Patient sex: M
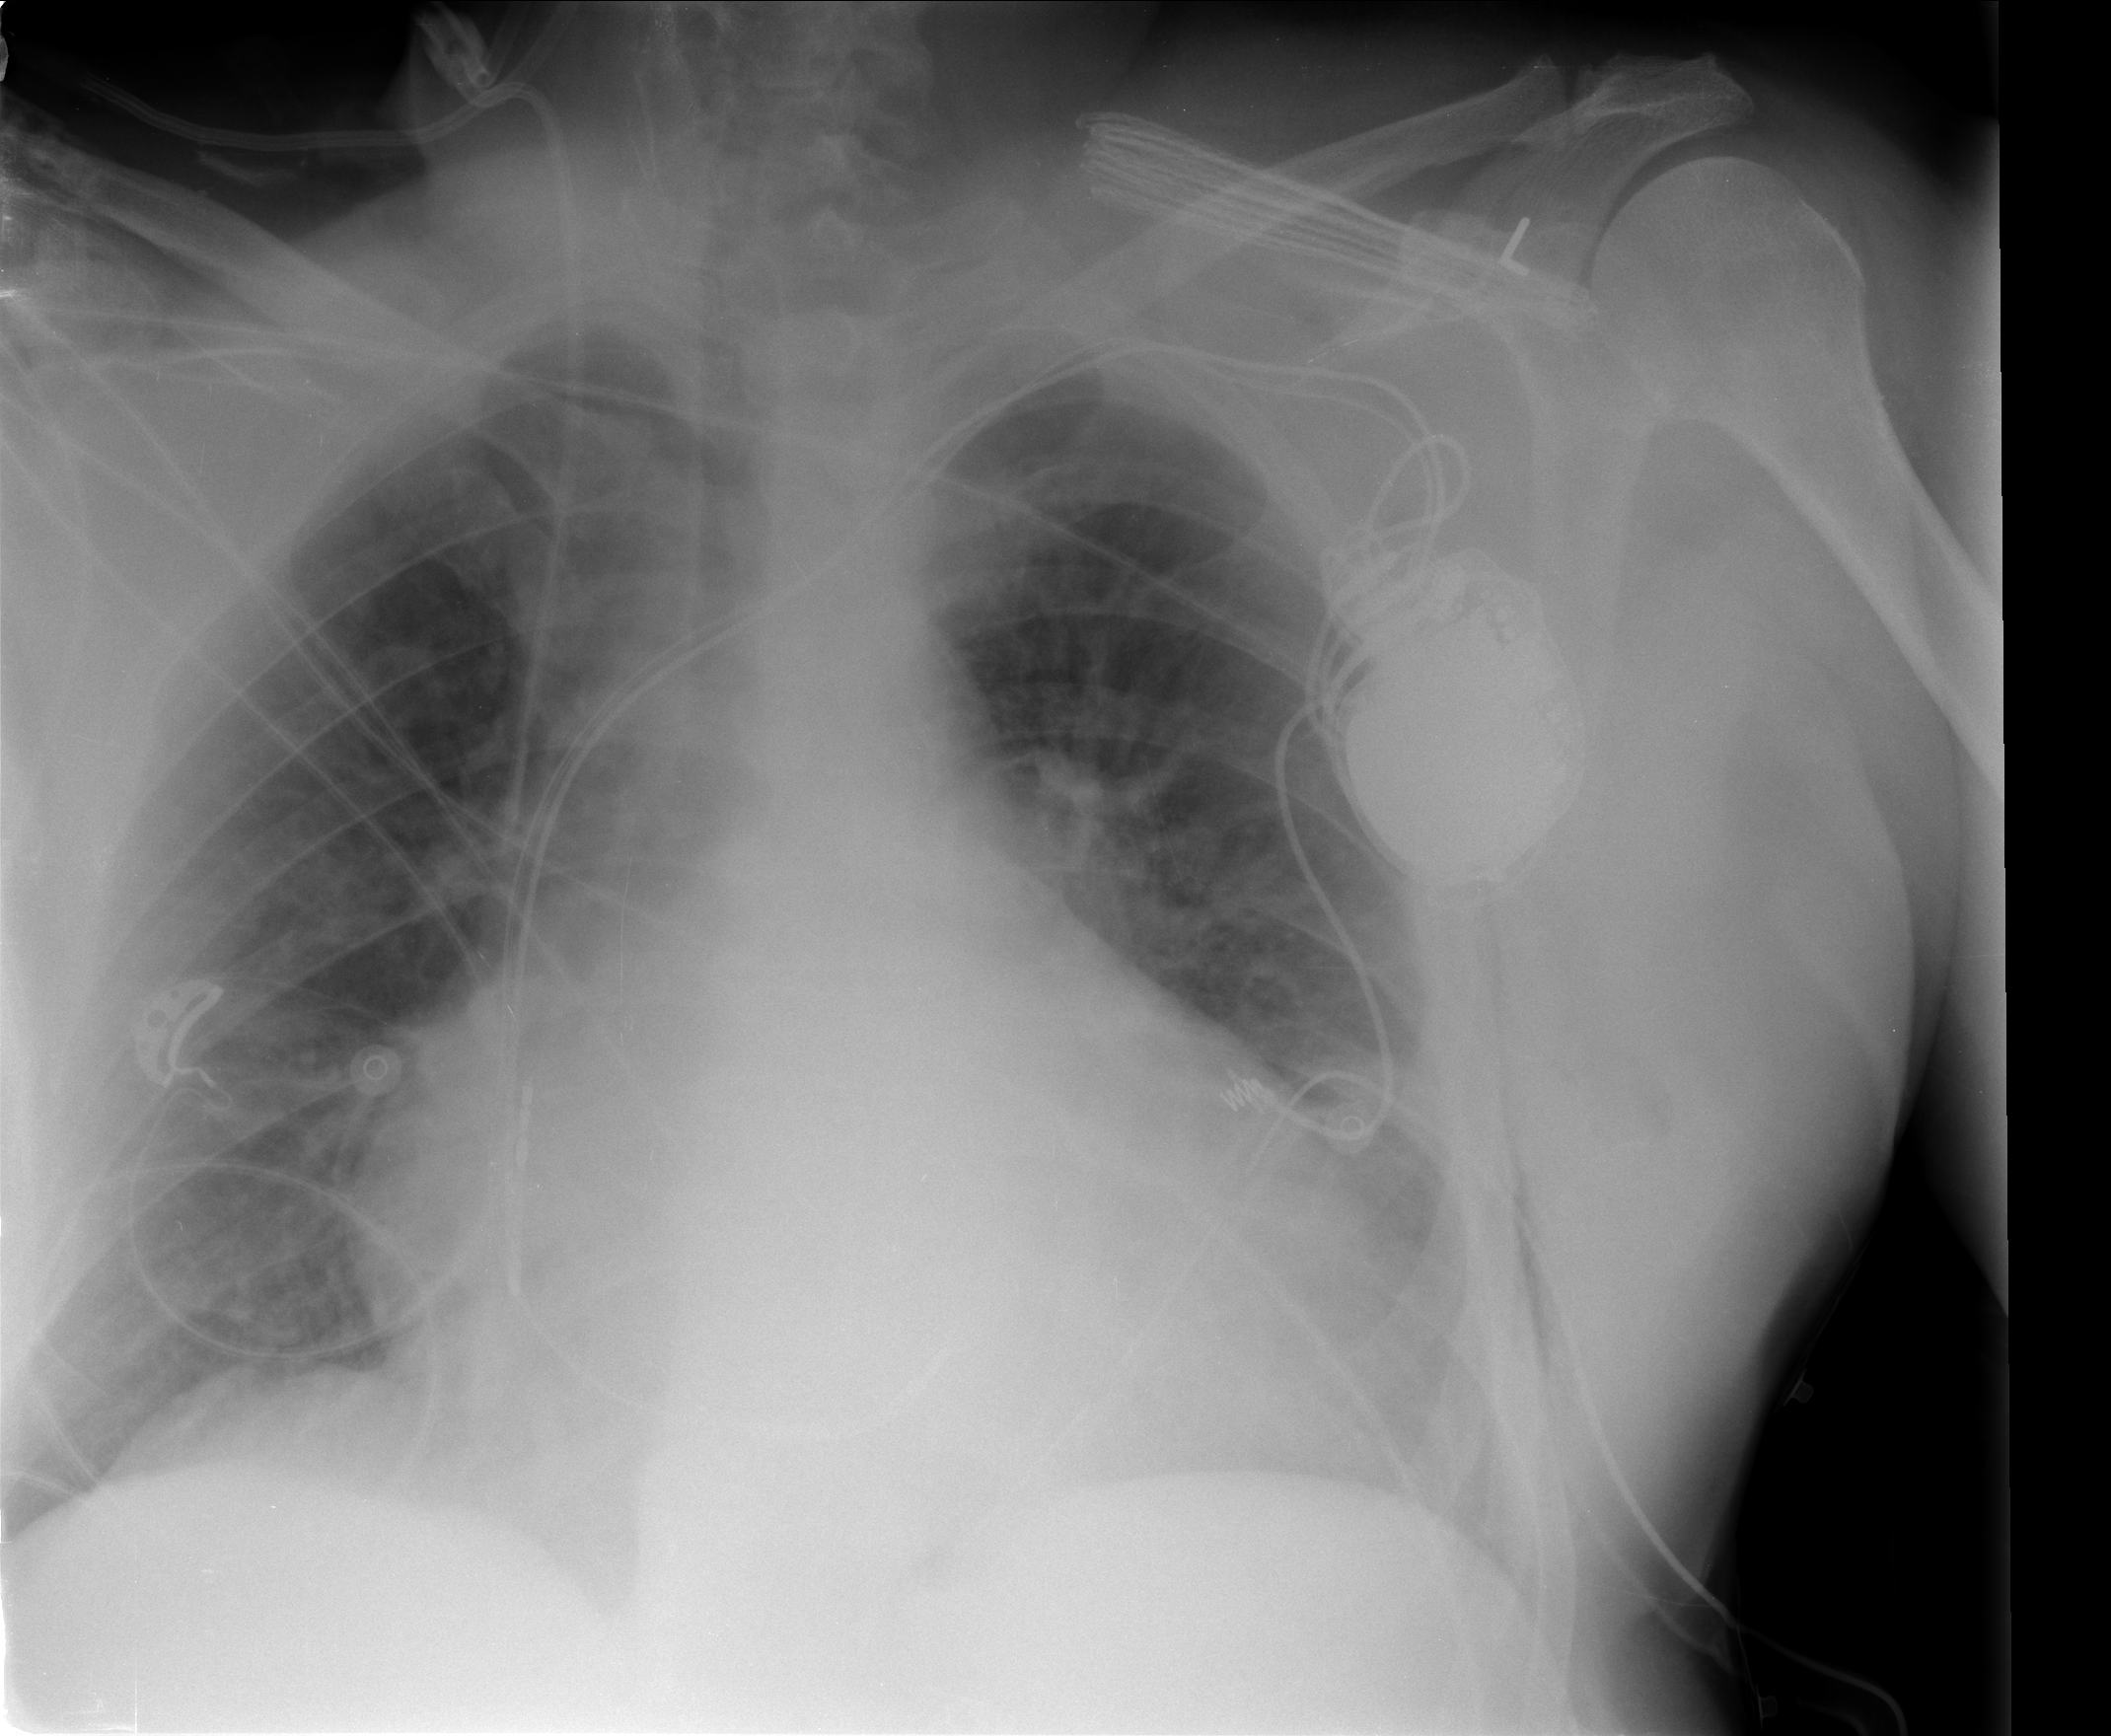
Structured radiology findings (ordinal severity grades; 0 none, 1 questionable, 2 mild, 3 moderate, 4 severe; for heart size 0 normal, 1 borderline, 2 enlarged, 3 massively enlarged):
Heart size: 3
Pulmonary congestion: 2
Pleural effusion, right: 0
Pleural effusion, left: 0
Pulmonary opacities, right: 0
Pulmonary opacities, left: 0
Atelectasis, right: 0
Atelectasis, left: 0